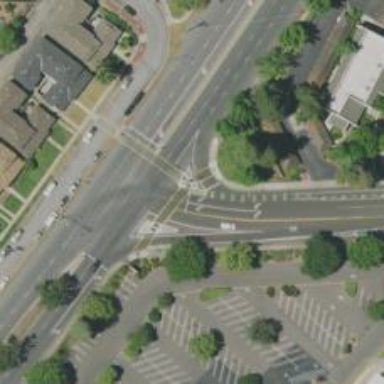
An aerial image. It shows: Solid stop line on the road.